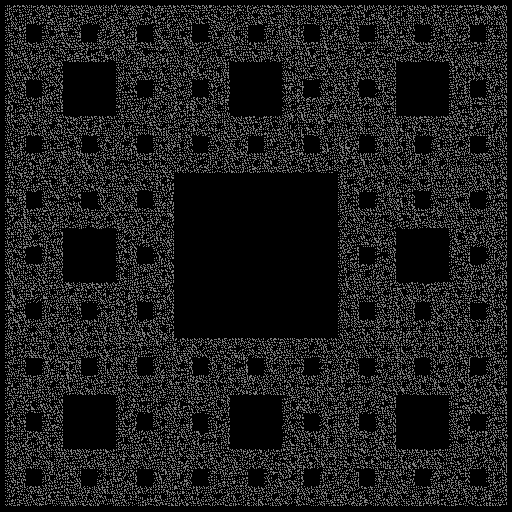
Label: sierpinski_carpet